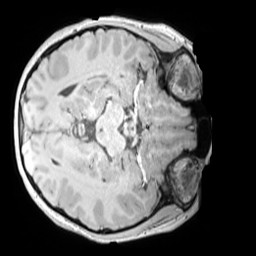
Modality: MP2RAGE
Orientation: axial
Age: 11
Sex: male
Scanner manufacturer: siemens
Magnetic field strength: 3 T
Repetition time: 4 s
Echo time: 0.00303 s